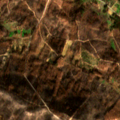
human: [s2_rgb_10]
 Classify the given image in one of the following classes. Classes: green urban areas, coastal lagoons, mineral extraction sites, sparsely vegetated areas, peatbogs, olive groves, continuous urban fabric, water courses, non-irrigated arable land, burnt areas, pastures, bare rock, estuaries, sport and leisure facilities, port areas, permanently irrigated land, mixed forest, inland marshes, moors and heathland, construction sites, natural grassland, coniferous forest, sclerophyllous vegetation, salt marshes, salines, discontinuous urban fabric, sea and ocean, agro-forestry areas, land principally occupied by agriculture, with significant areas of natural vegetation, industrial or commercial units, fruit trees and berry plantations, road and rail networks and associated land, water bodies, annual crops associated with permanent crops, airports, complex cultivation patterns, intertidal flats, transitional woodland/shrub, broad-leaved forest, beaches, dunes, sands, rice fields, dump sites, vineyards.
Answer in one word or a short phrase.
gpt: complex cultivation patterns, land principally occupied by agriculture, with significant areas of natural vegetation, transitional woodland/shrub